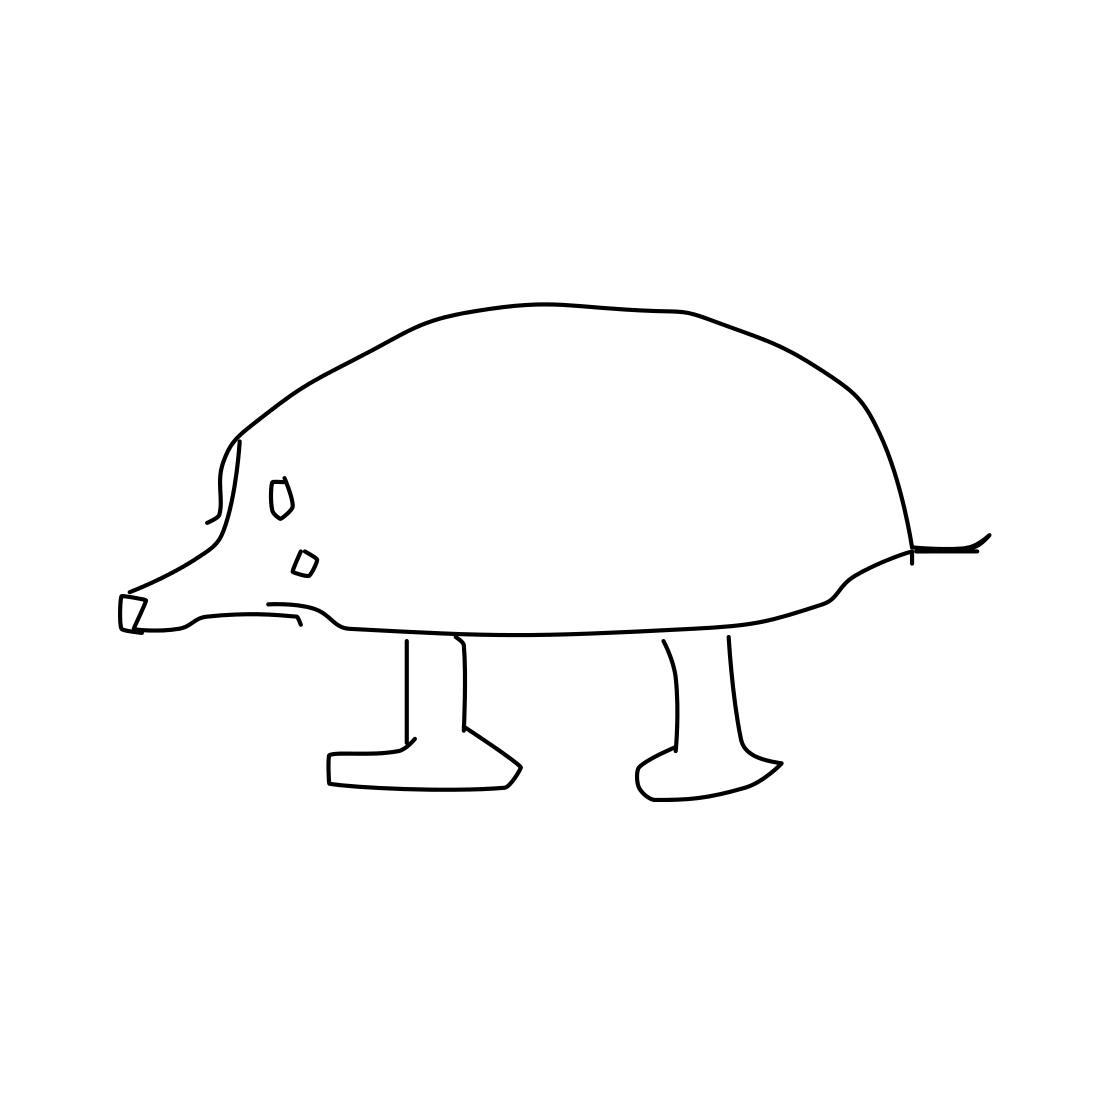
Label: pig